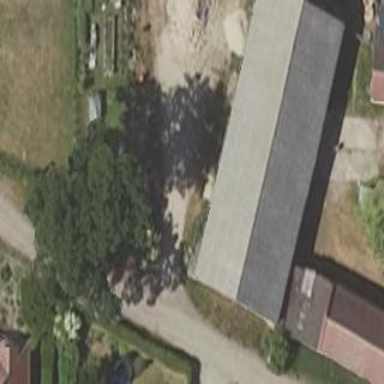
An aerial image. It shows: Shed.